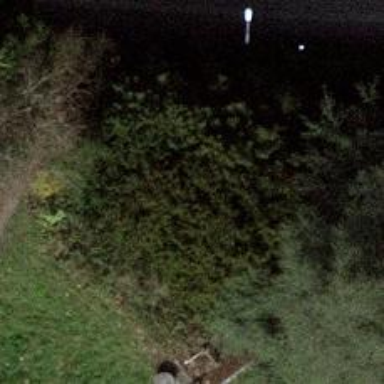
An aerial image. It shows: Evergreen needle-leaved tree.